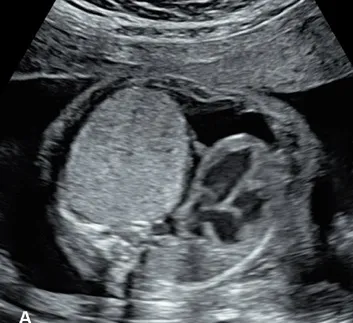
Prenatal images of patient described as case 2. Transverse view of the fetal thorax illustrating a giant solid lung mass with massive mediastinal shift.
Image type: radiology (ultrasound)